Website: bh-photo
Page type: newsletter-management
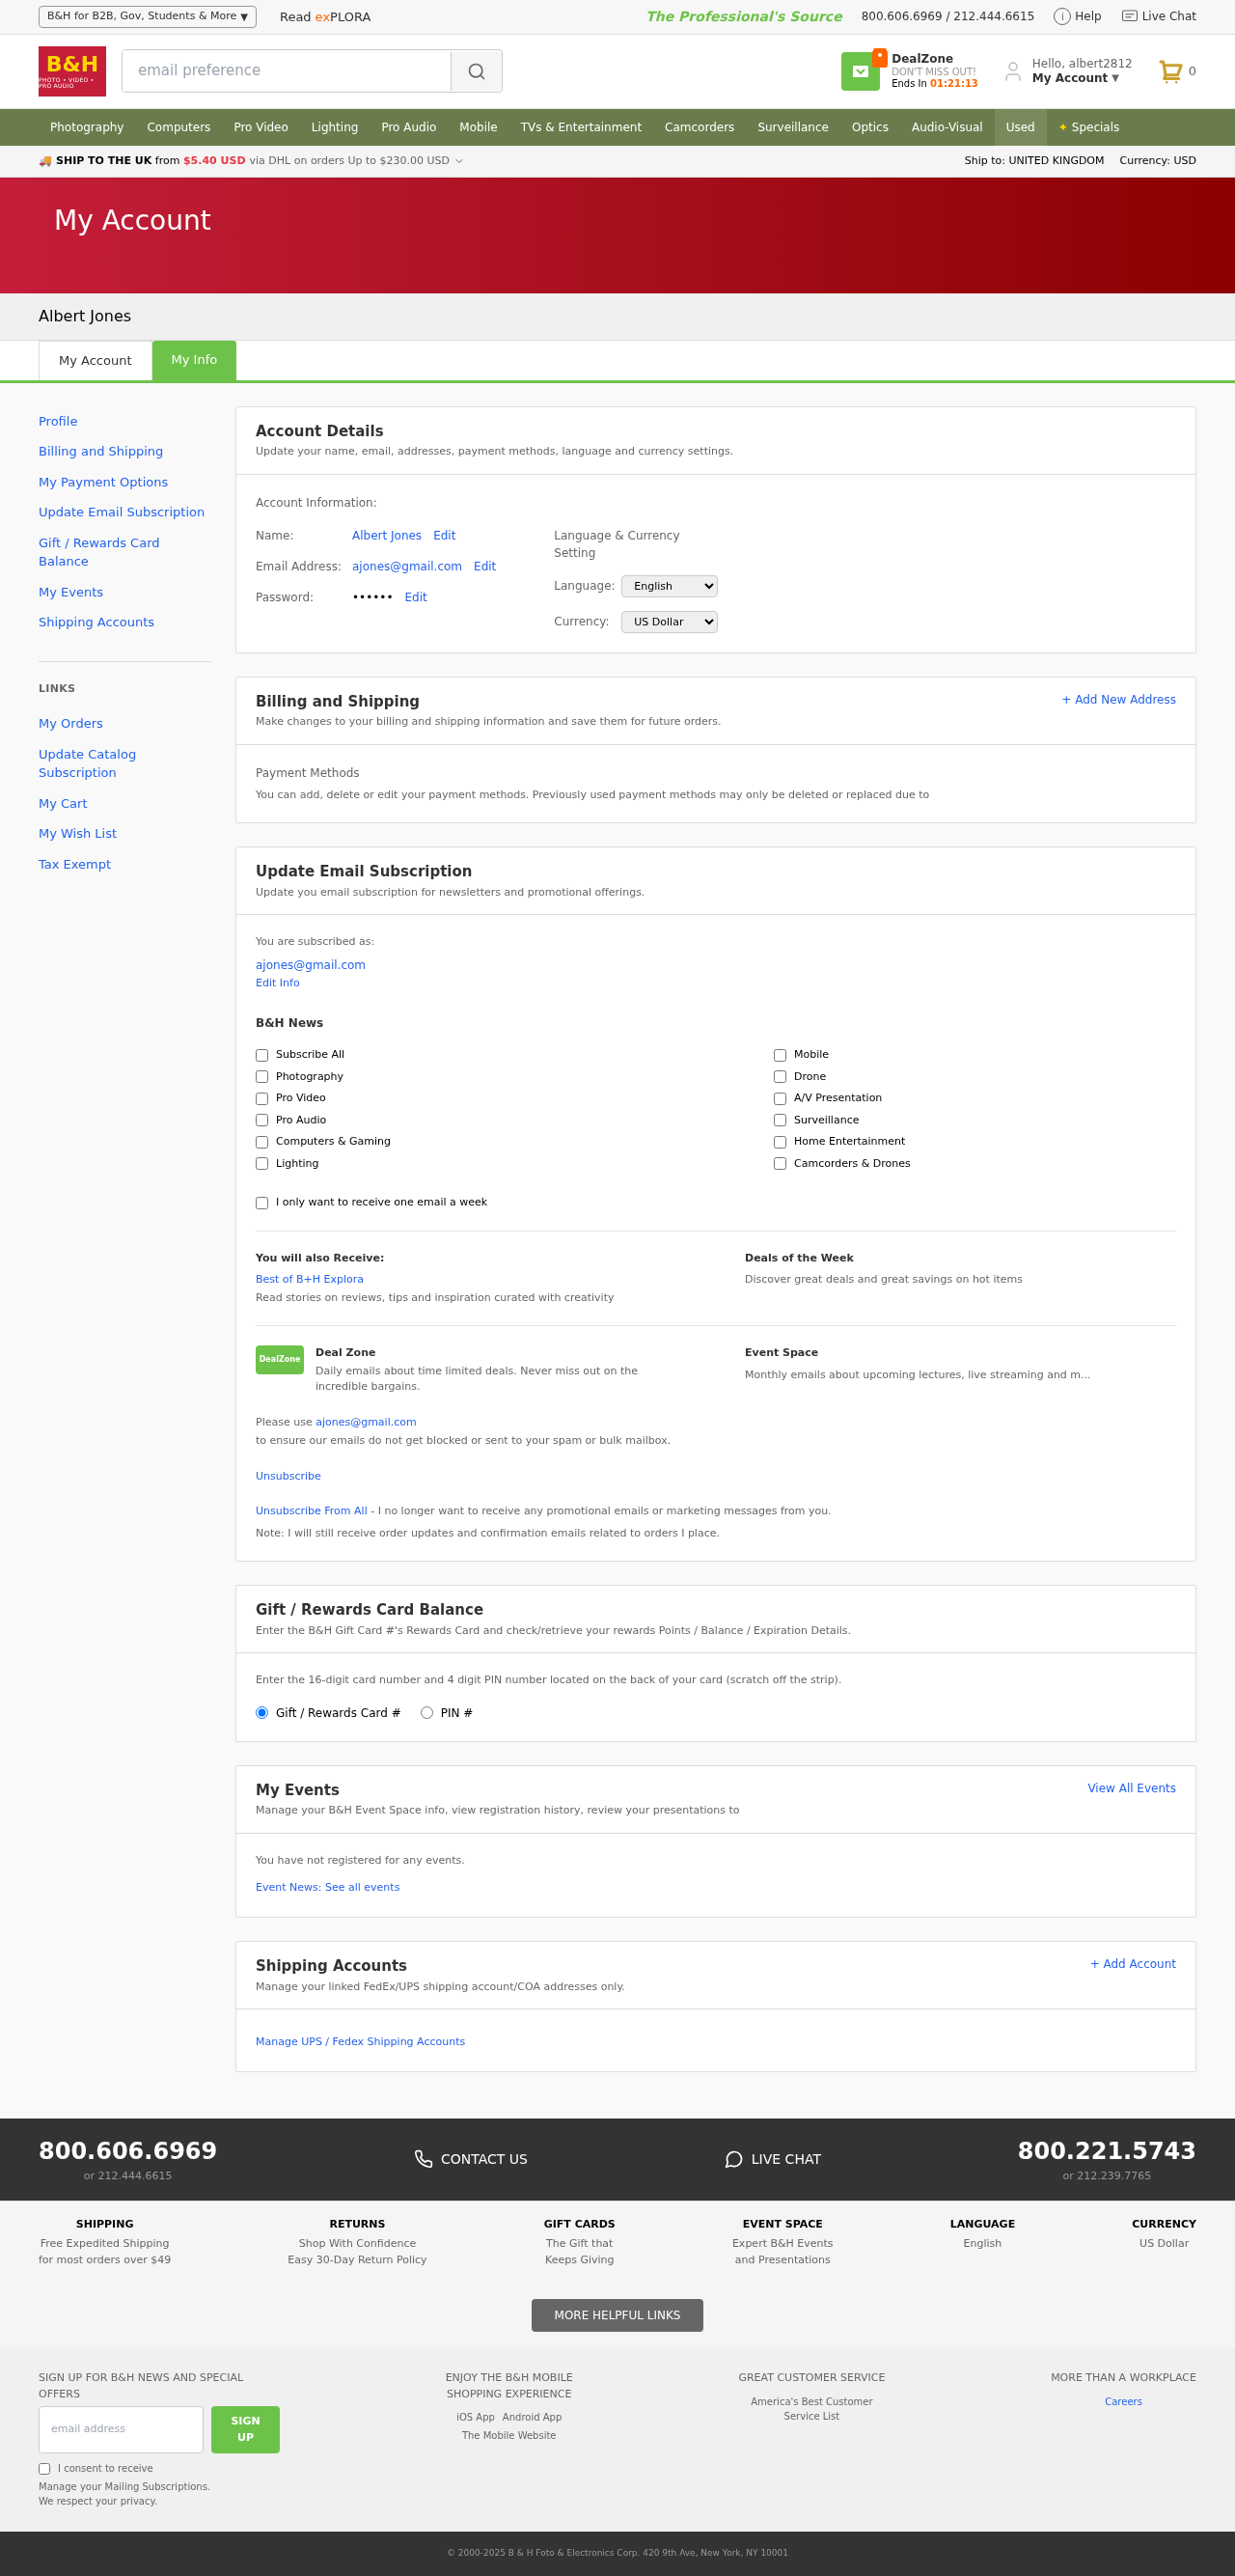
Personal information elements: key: PII_EMAIL
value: ajones@gmail.com
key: PII_FULLNAME
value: Albert Jones
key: PII_LOGIN_USERNAME
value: albert2812
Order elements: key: ORDER_NUM_ITEMS
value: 0
Search elements: key: HEADER_SEARCH
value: email preference